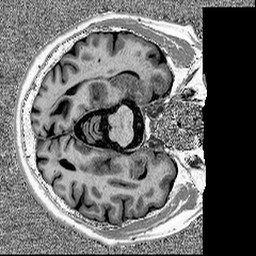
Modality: MP2RAGE
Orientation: axial
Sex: male